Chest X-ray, PA view. Patient: 57 years old, sex M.
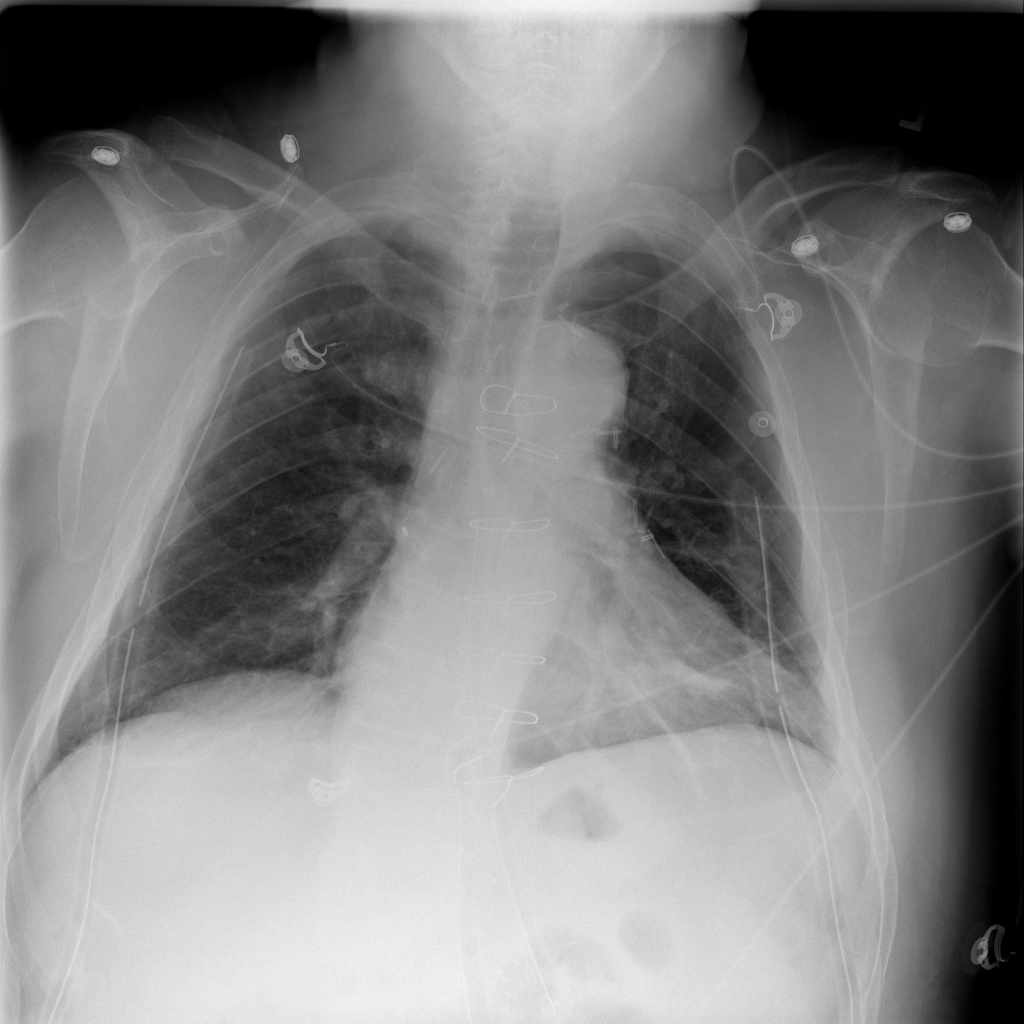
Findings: Atelectasis, Effusion, Pneumothorax